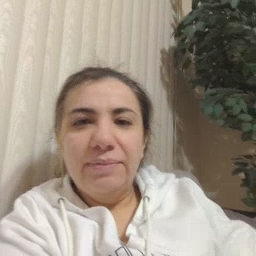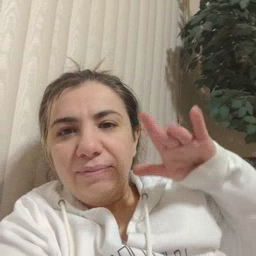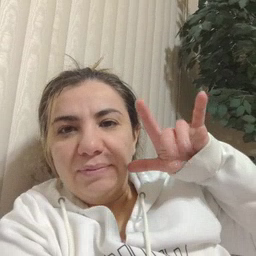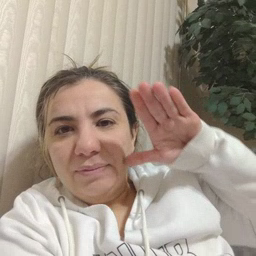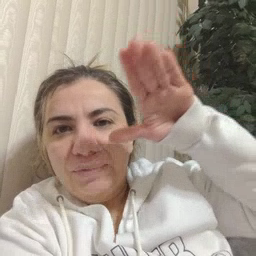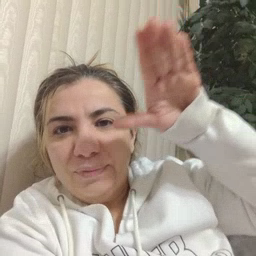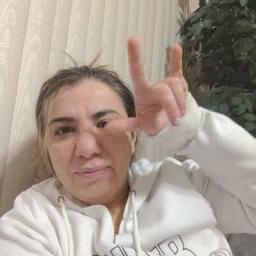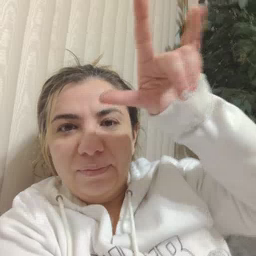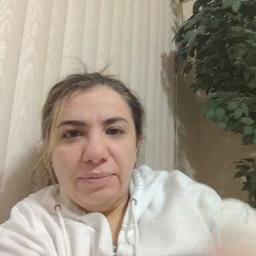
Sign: airplane